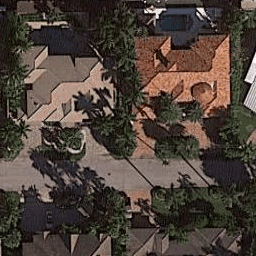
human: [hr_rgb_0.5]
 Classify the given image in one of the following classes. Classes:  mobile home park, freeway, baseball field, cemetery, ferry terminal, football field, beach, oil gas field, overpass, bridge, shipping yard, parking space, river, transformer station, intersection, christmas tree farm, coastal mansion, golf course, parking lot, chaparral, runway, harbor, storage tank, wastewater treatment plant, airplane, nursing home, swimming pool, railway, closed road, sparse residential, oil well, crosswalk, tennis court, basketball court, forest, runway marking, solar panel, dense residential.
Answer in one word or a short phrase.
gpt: coastal mansion